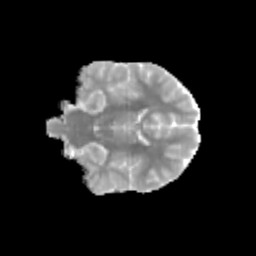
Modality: MD
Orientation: coronal
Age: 9
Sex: male
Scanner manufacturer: siemens
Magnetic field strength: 3 T
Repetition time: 3.8 s
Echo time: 0.07 s